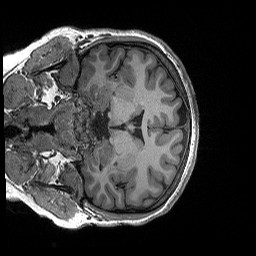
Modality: T1w
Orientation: coronal
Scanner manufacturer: siemens
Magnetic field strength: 3 T
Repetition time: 2.3 s
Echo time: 0.00294 s